Question: So I have a taxonomy hierarchy (assigned to blog posts as free tags) that looks, say, something like this (apologies, it's totally arbitrary for testing purposes right now):

I'd like to create a block that simply outputs what I see in this menu: The taxonomy terms, ordered into a heirarchy, with links to the taxonomy term page (listing all content that this term is attached to). Ideally also, a count for the number of nodes each term is attached to.
At first I tried defining a block and used 'taxonomy_get_tree' but that was a bit of a deal trying to recursively turn the output of that function into something I could work with. I also tried views, bringing in taxonomy terms but I couldn't get them to display as a hierarchy, or get the count to show.
So I'm a bit stumped. Any thoughts?
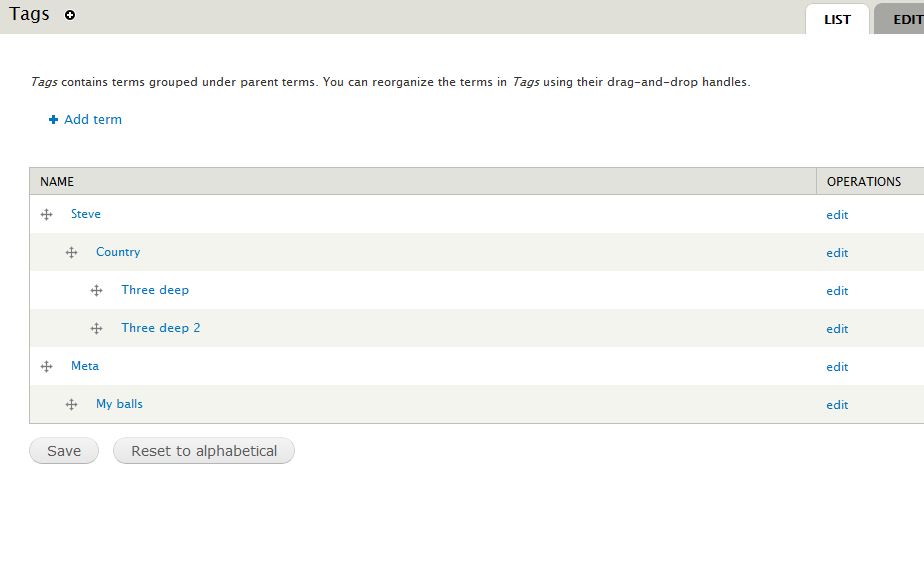
Answer: Have you checked out the taxonomy menu module - <URL>
This module does everything you mentioned as well as outputting the number.